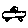
Label: car